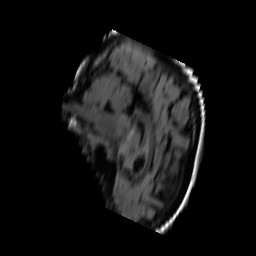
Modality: FLAIR
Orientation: sagittal
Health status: ill
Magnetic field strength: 3 T